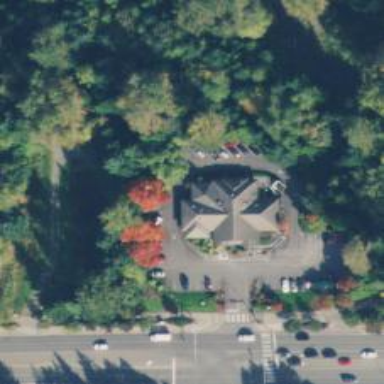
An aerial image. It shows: Veterinary facility.